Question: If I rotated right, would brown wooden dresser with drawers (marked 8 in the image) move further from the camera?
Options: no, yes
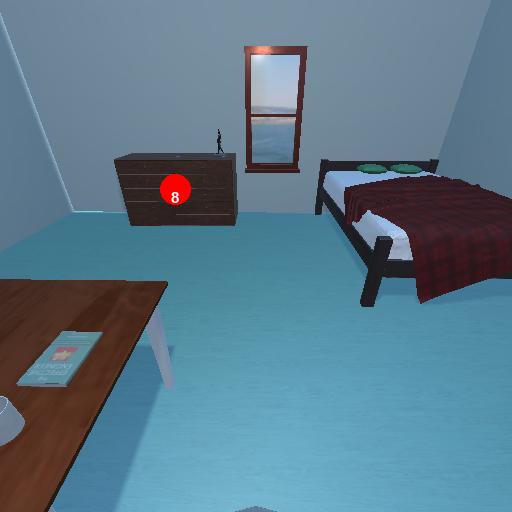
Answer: no